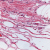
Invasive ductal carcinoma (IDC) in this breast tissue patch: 0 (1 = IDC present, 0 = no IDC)